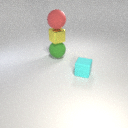
large green rubber sphere below large red rubber sphere